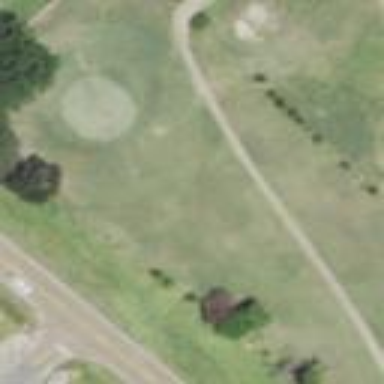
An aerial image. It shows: Golf fairway surrounded by grass.